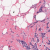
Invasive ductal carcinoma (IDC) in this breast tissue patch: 1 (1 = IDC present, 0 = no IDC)